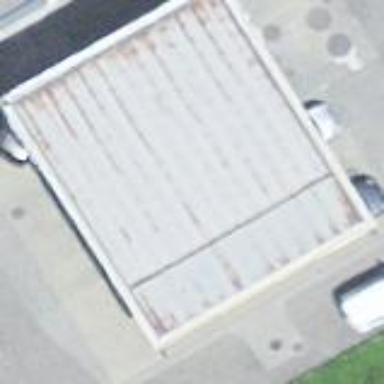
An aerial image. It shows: Roofed fuel facility.